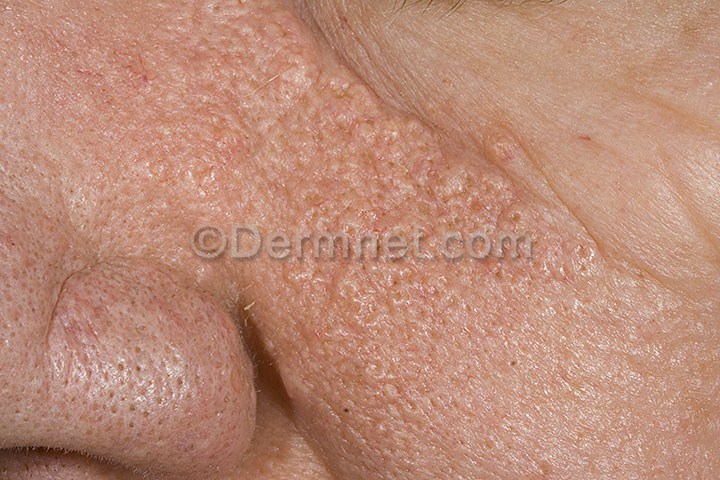
Disease: Seborrheic Keratoses and other Benign Tumors